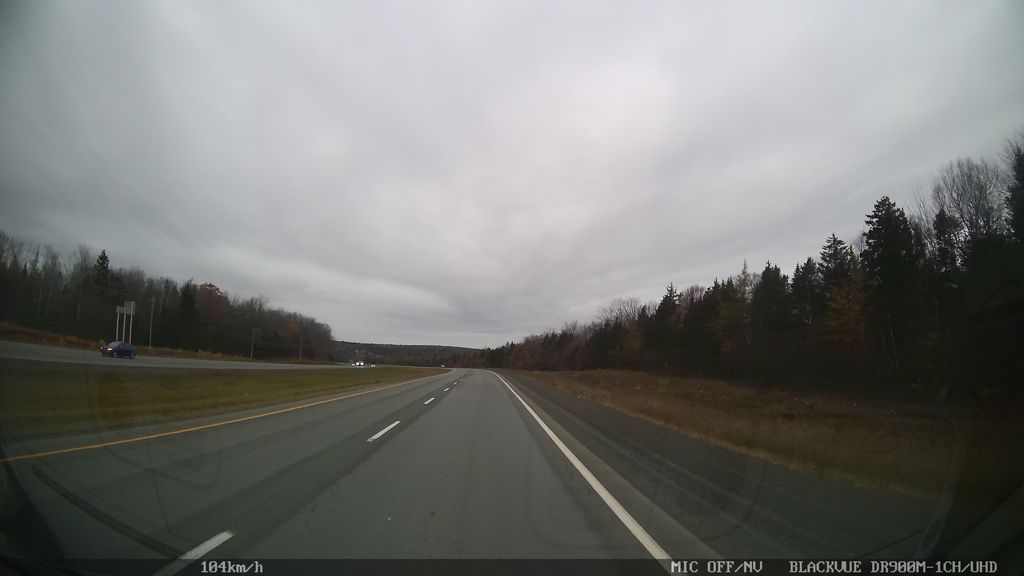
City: halifax